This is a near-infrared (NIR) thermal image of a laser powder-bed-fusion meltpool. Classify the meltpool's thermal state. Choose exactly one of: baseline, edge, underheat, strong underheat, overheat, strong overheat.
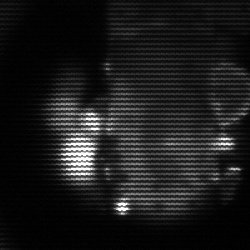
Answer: strong underheat